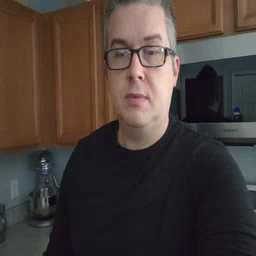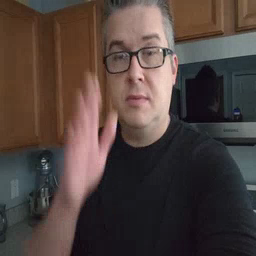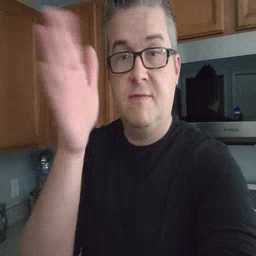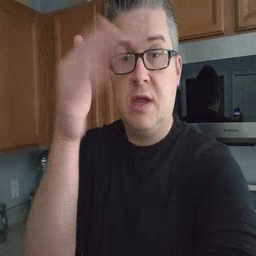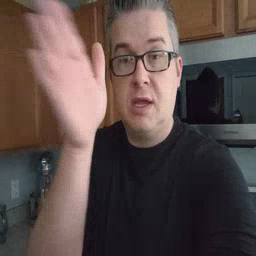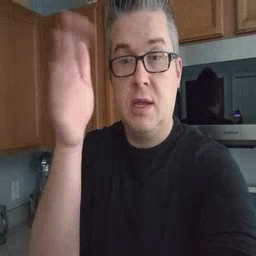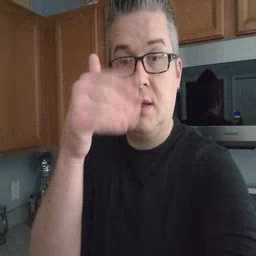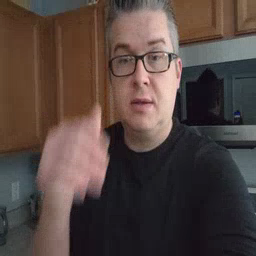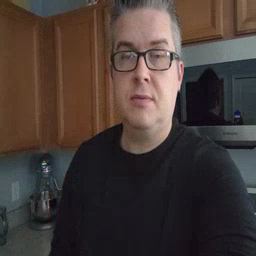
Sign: flag